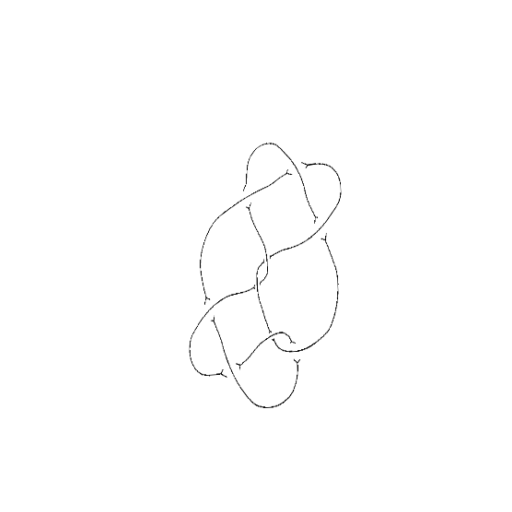
Crossing number: 9